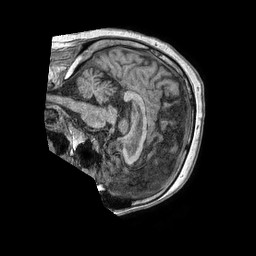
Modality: T1w
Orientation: sagittal
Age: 64
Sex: male
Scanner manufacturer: philips
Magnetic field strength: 1.5 T
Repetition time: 0.007785 s
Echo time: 0.003618 s